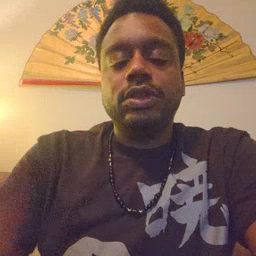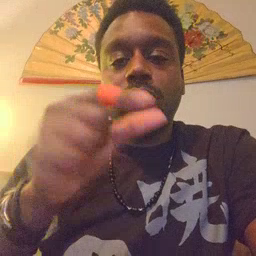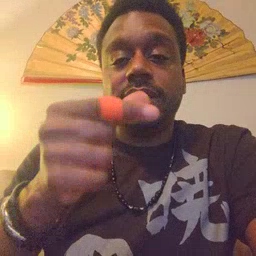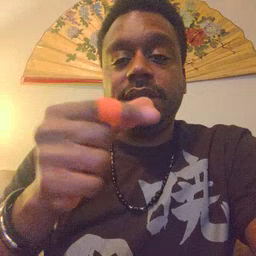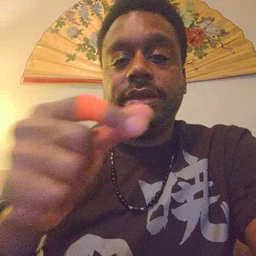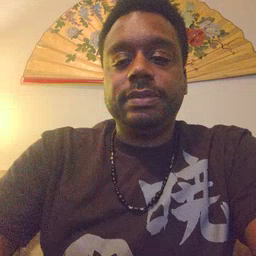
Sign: green